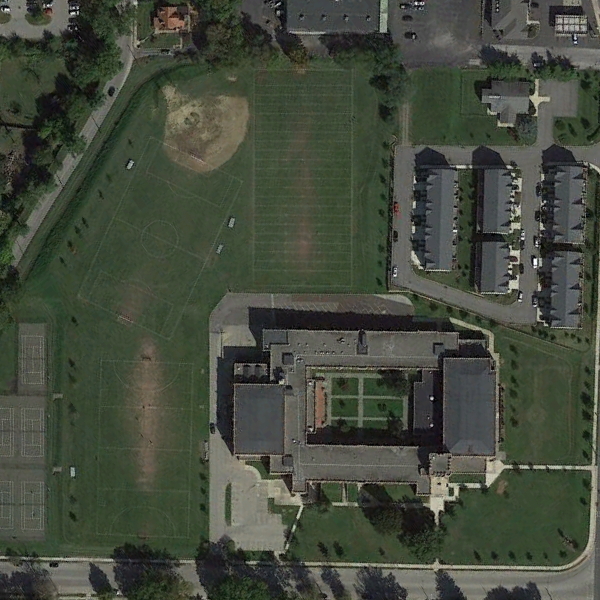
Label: School